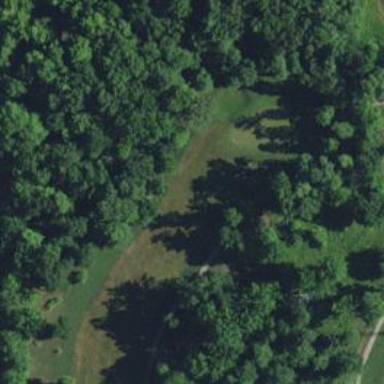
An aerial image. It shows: Golf hole.